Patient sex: M
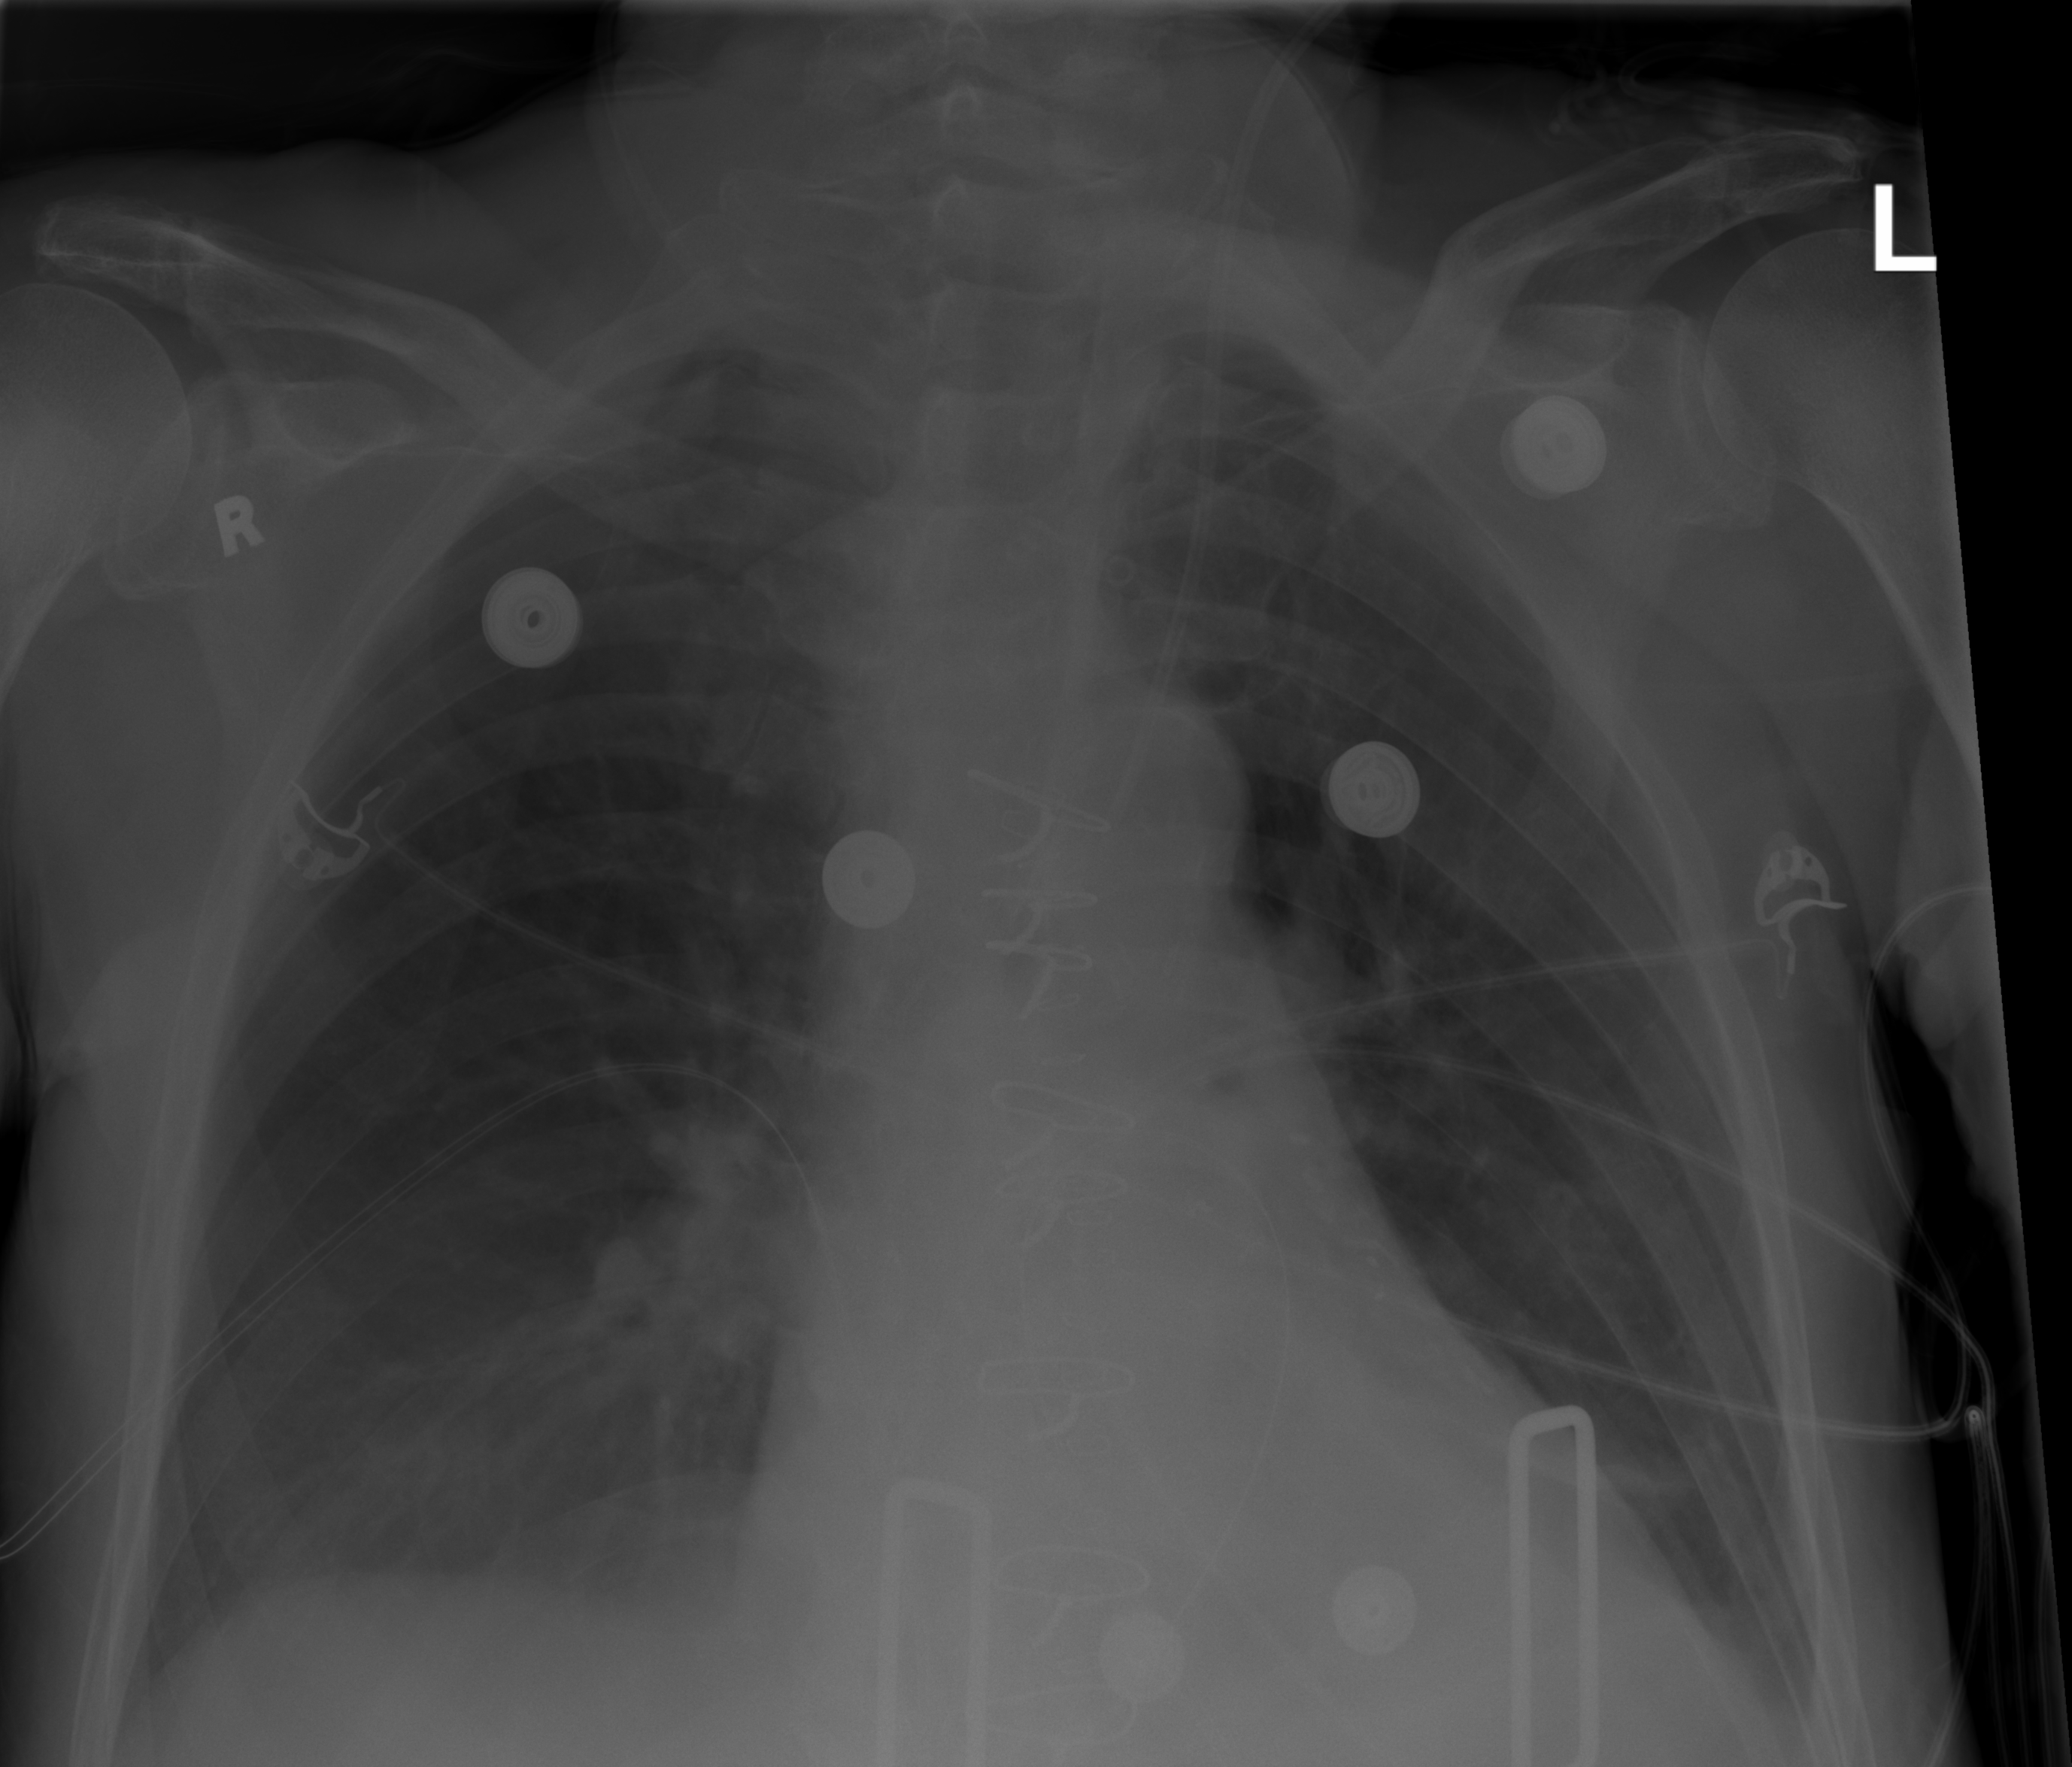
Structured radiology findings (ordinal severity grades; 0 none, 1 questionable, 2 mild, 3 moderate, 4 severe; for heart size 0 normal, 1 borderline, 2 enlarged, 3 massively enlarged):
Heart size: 0
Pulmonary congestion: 2
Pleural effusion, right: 2
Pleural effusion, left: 1
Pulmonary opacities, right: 0
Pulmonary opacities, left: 0
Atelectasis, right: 2
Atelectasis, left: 2